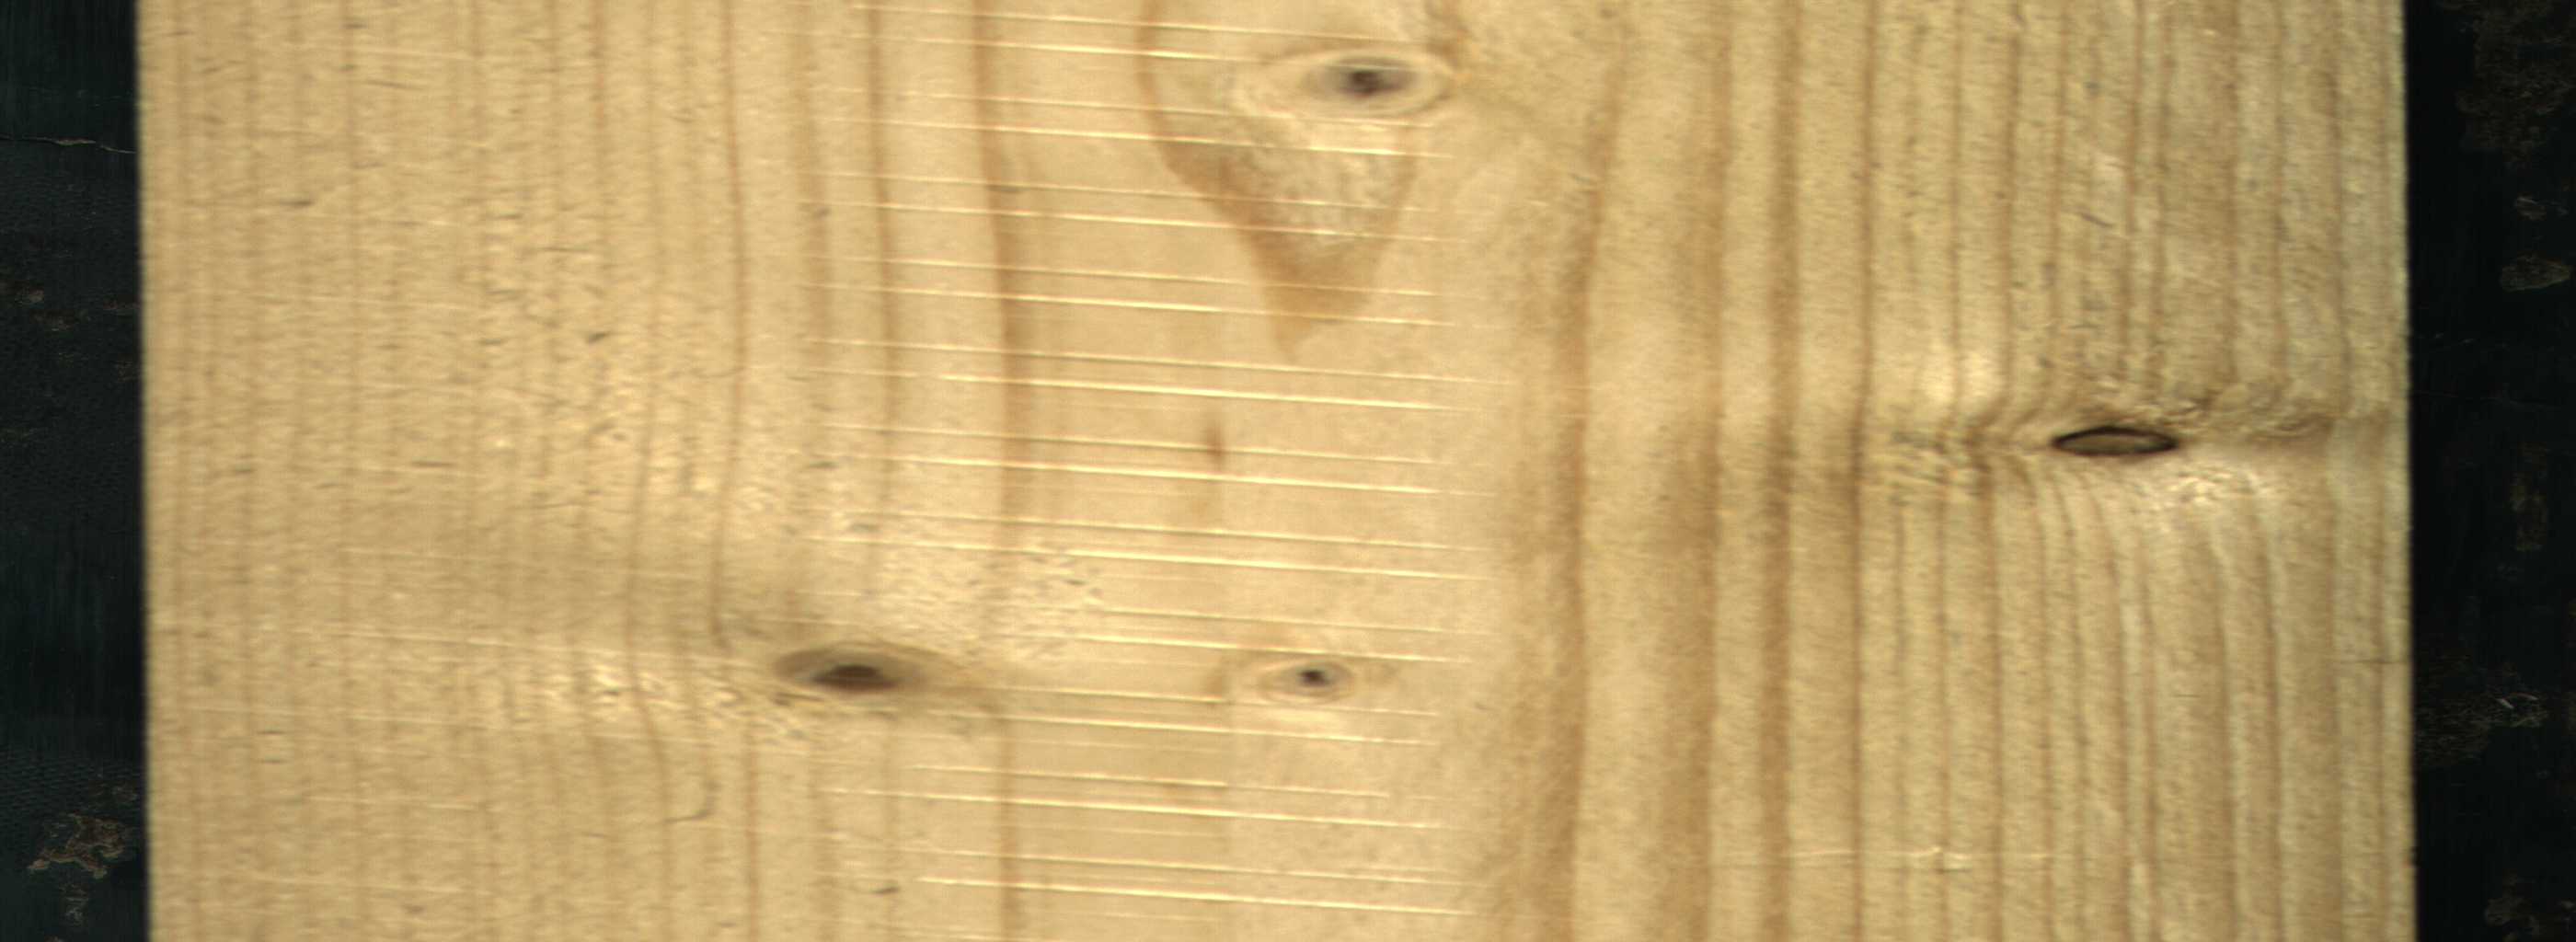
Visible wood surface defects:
Dead_Knot
Live_Knot
Live_Knot
Live_Knot